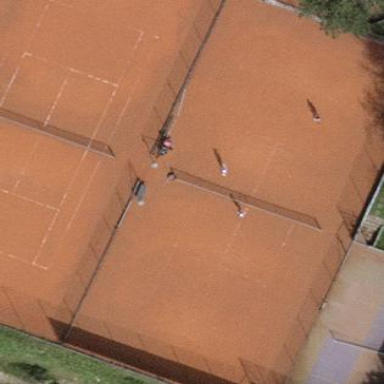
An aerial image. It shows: Tennis court on pitch designated for leisure land.